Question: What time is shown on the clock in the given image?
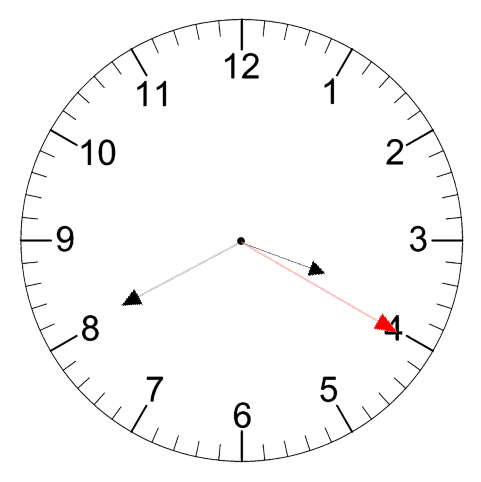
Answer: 03:40:20